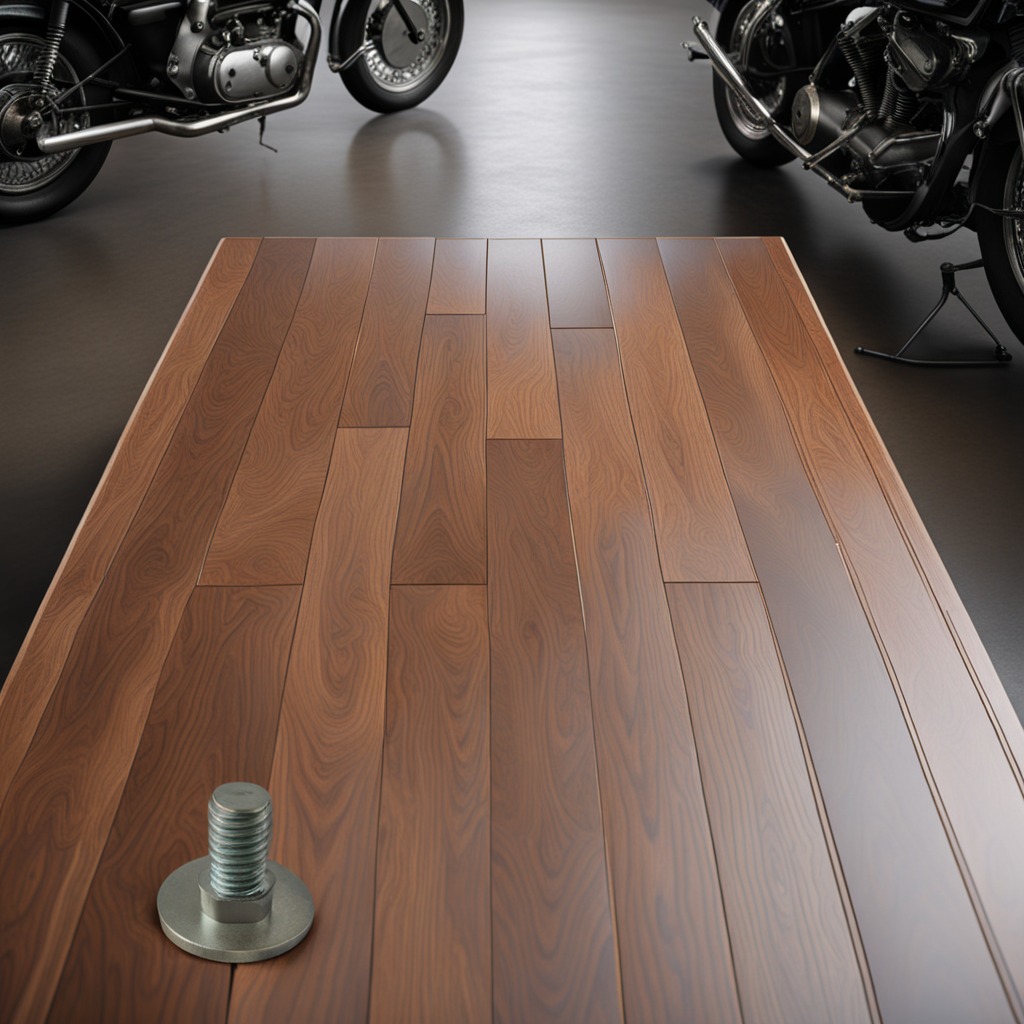
A metal screw is lying on the oil-spilled wooden table in a vintage motorcycle garage.